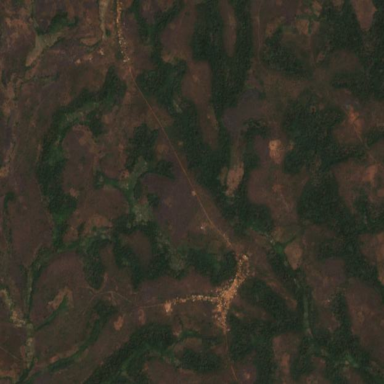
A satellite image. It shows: Forest area.